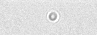
Label: camera_spot